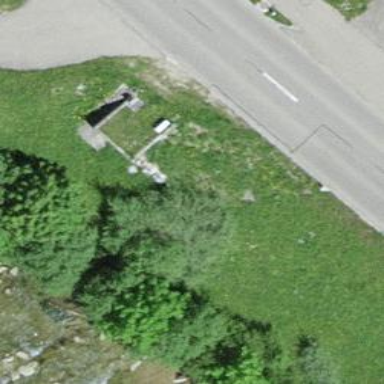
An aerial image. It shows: Culvert tunnel.